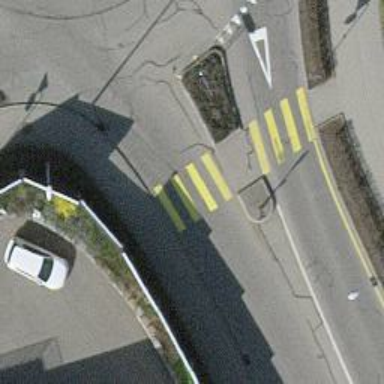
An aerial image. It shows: Uncontrolled footway crossing with markings.